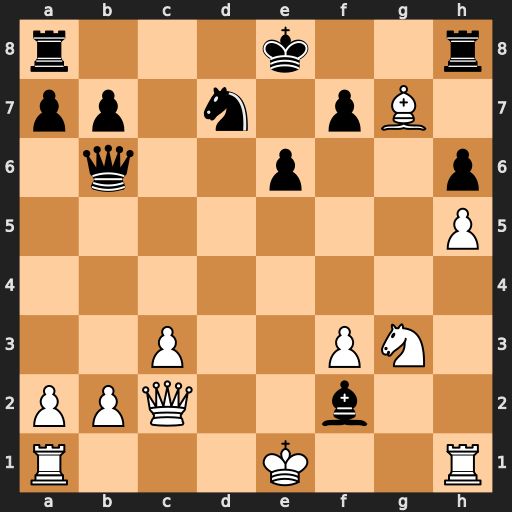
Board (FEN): r3k2r/pp1n1pB1/1q2p2p/7P/8/2P2PN1/PPQ2b2/R3K2R
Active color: w
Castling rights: KQkq
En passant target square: -
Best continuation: Qxf2 Qxf2+ Kxf2